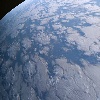
Label: cloud